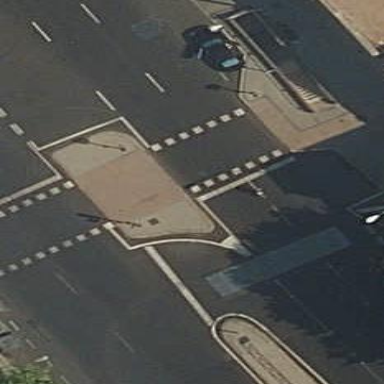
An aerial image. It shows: Kerb barrier with traffic calming island.